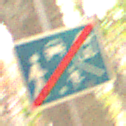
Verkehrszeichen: EndeVerkehrsberuhigterBereich
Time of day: MorningAfternoon
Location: Outdoor (Nature)
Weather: Overcast
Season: Autumn
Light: Natural